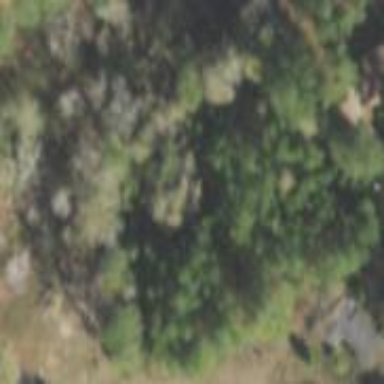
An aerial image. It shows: Mixed woodland with various types of leaves.